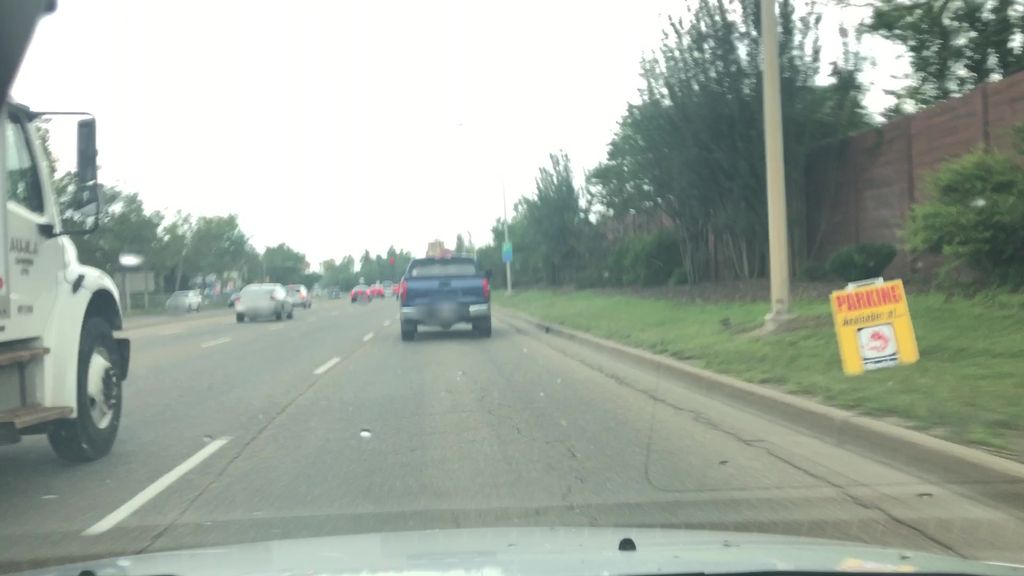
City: edmonton